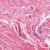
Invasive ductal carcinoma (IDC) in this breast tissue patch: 0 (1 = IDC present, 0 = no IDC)